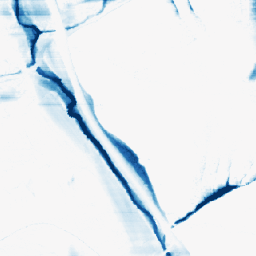
Category: morphological
Decomposition family: morphological_rect
Decomposition parameters: operation: closing
width: 50
height: 3
Upsampling method: nearest
Upsampling parameters: scale: 4
Upsampling scale: 4